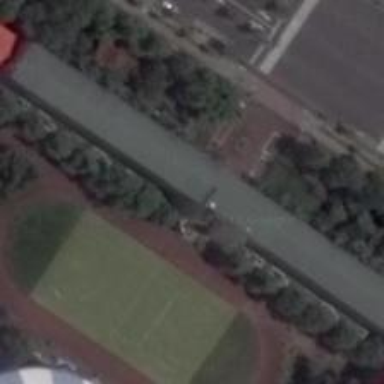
Neatly-arranged trees embrace this new football field .